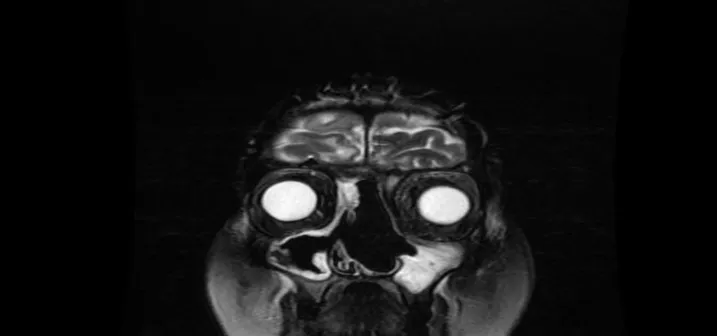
Postoperative and adjuvant radiotherapy, MRI T2.
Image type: radiology (mri)